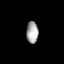
Tissue: prostate
Cell type: Fibroblasts
Senescence score: 0.7206
Nuclear area (px): 245
Mean DAPI intensity: 172.767